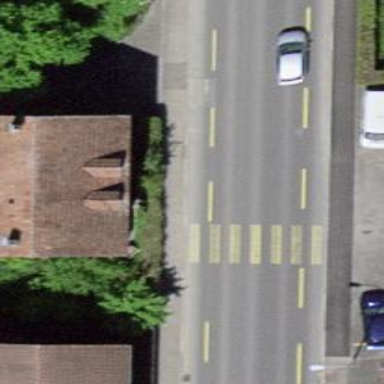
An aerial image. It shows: Marked zebra crossing on the road.